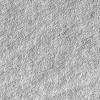
Atmospheric dust classification: not_dusty